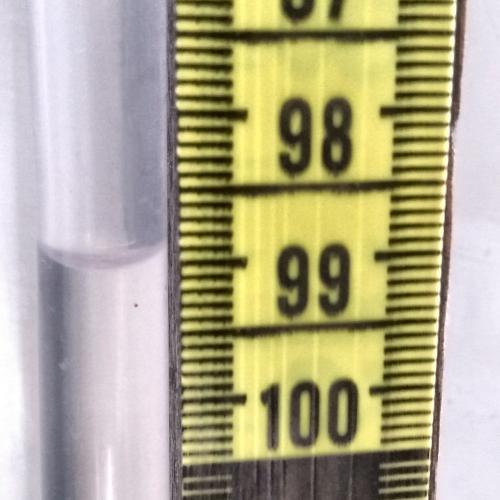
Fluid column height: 99.0 cm